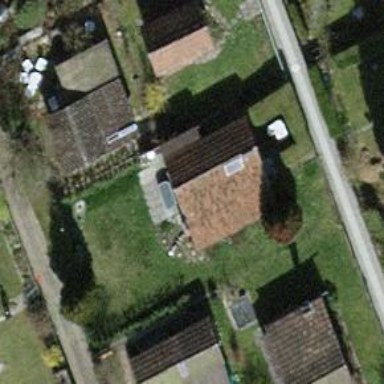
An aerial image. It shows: Allotment house.